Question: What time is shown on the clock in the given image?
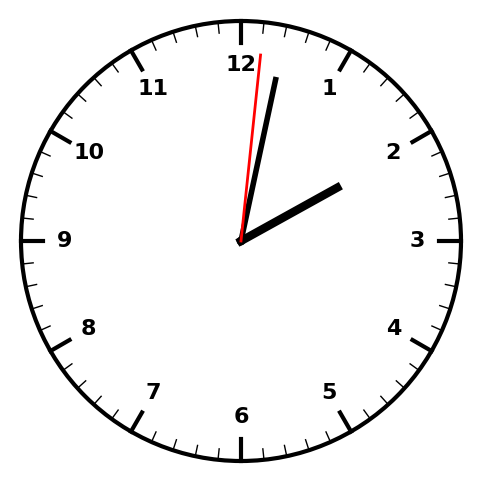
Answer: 02:02:01